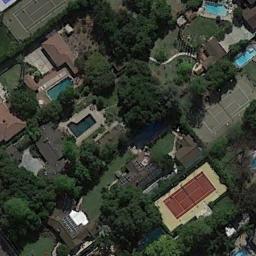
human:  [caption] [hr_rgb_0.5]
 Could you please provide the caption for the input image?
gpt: The tennis court is on the grass next to some buildings and trees .

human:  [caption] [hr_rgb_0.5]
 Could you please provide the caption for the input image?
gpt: Tennis court and swimming pool in the middle of a residential area surrounded by trees .

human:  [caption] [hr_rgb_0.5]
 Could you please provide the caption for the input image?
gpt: Many trees are near the tennis court .

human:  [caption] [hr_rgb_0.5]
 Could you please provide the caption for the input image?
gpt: One side of the tennis court was shaded by the shade of a tree .

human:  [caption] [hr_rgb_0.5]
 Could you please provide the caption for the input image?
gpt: There are many green trees and some buildings near the tennis court .